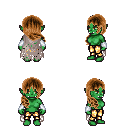
a pixel art fantasy rpg character, female body template, orc, green skin, gray tattered cape, gold greaves, brown right-swept hairstyle, white cloth bracers, four views (front, back, left, right), 2x2 character sprite sheet, small pixel art, hard edges, no anti-aliasing